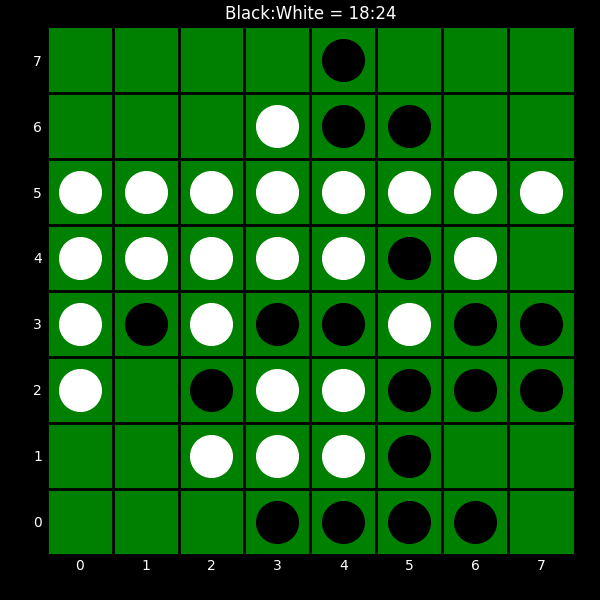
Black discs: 18
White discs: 24